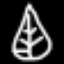
Label: leaf